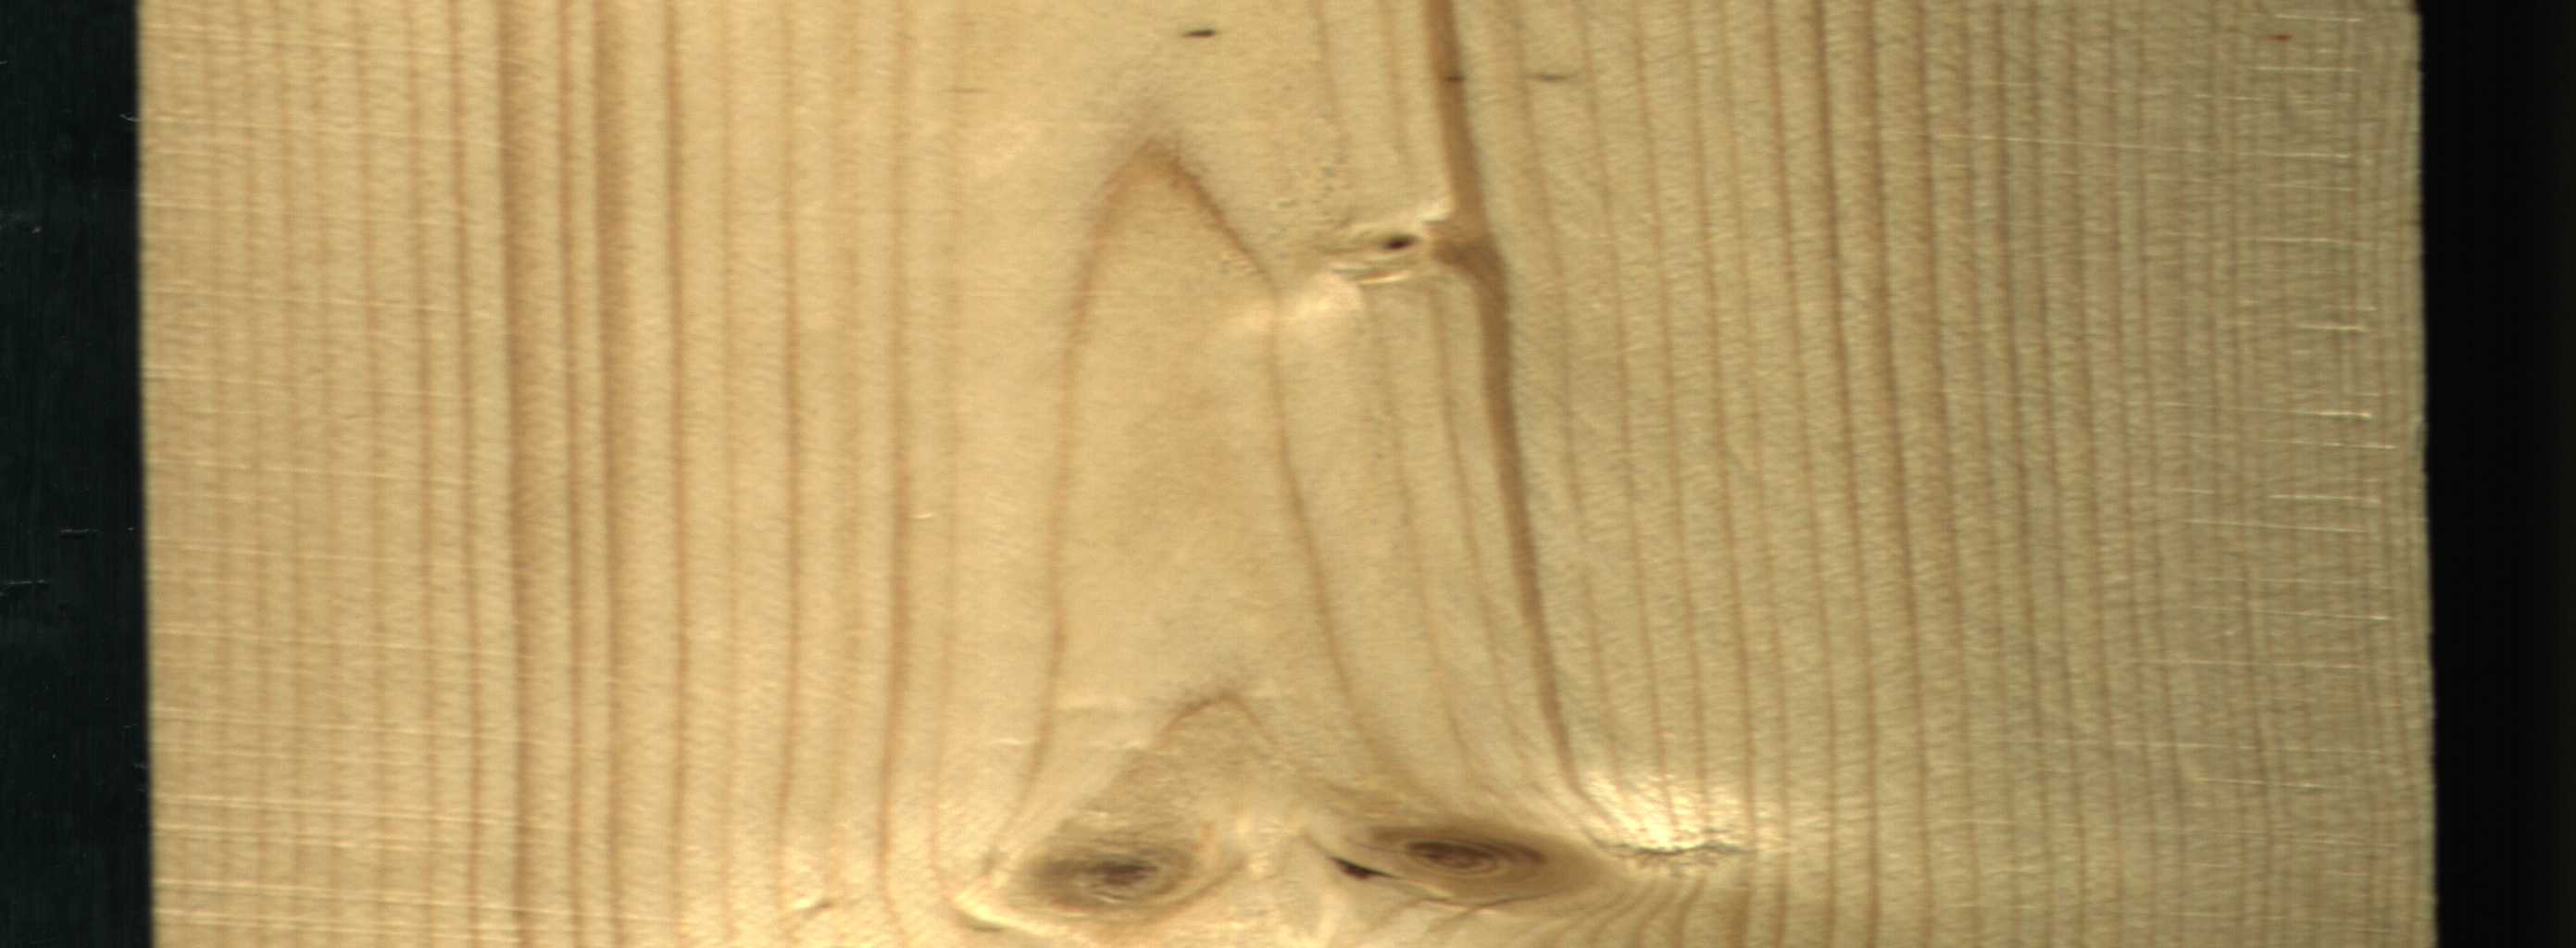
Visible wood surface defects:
Live_Knot
Live_Knot
Live_Knot